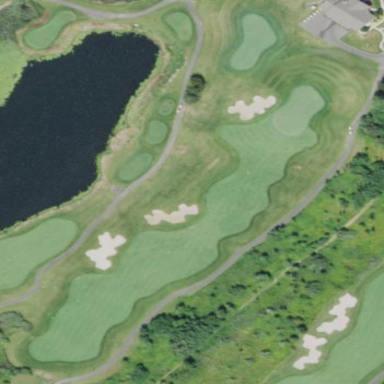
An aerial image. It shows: Area with grass used as rough in golf course.